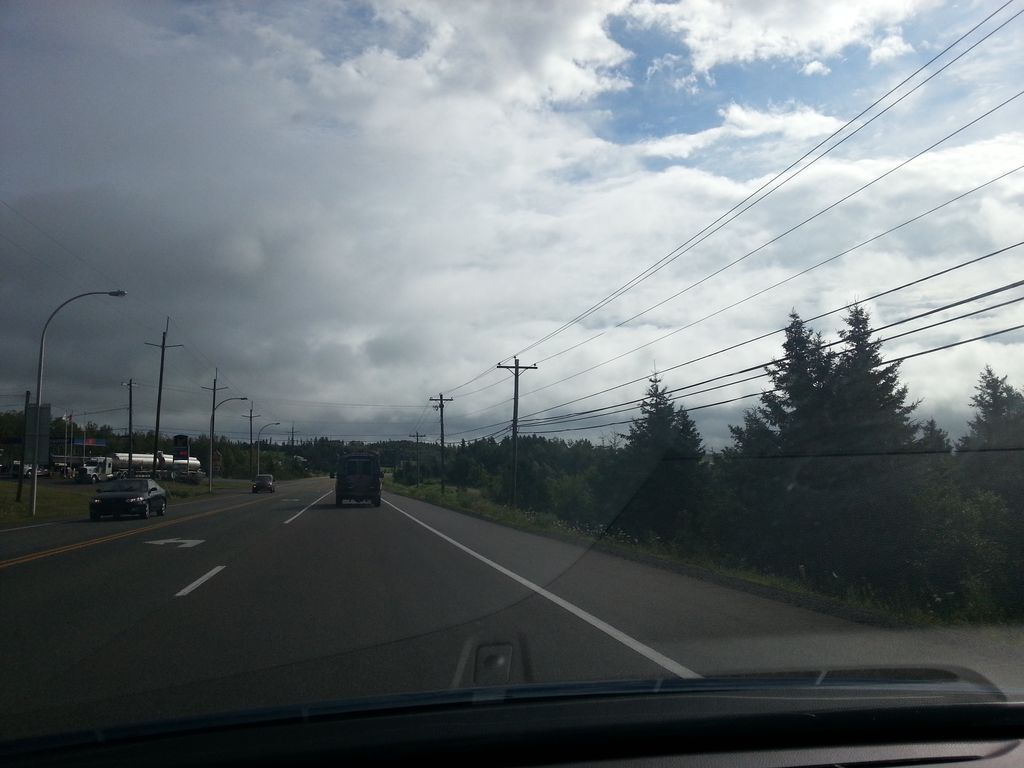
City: charlottetown